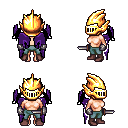
a pixel art fantasy rpg character, female body template, human, light skin, purple wings, teal pants, black twin-tailed hairstyle, gold helm, metal gloves, maroon shoes, dagger, four views (front, back, left, right), 2x2 character sprite sheet, small pixel art, hard edges, no anti-aliasing